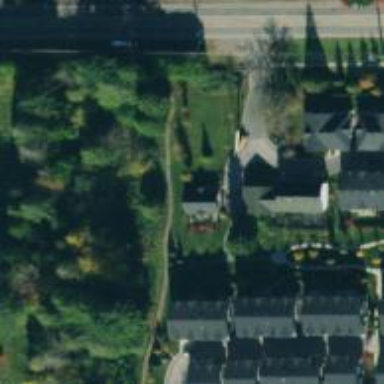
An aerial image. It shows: Alleyway designated as service road.